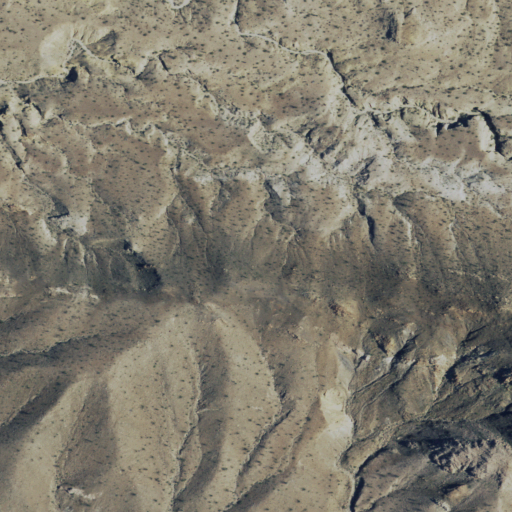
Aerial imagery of mountains in California named Coyote Mountains containing barren land and shrub